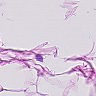
Metastatic tissue present: no